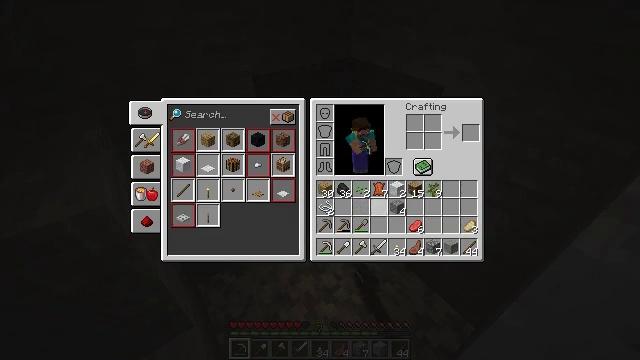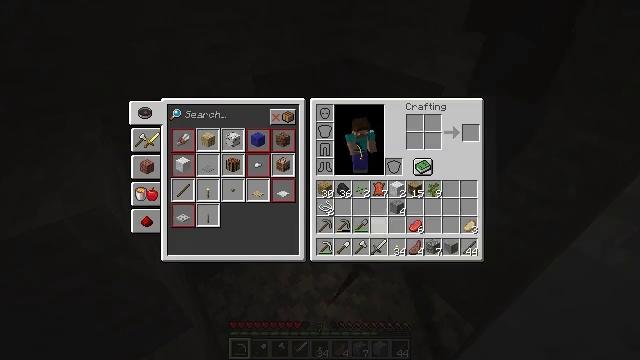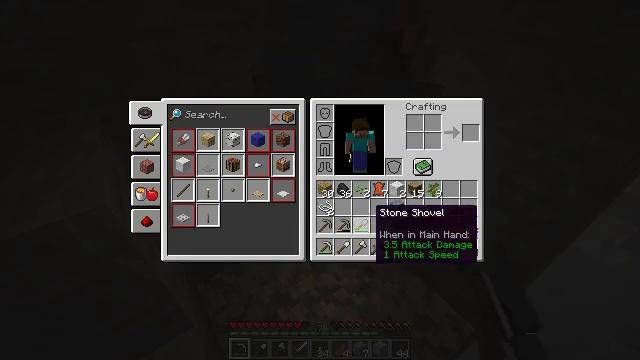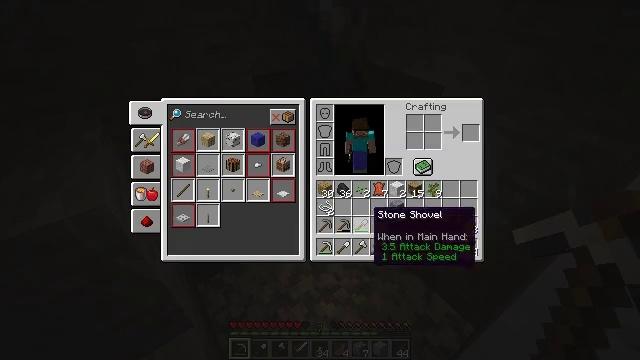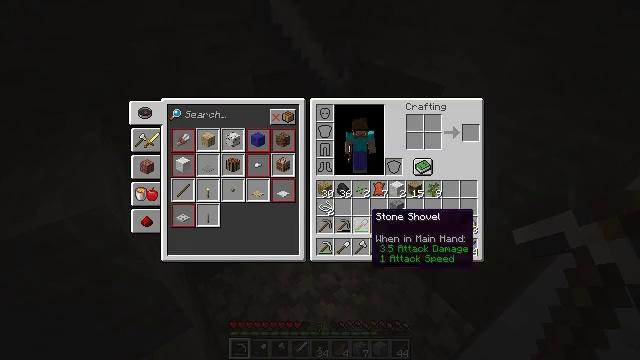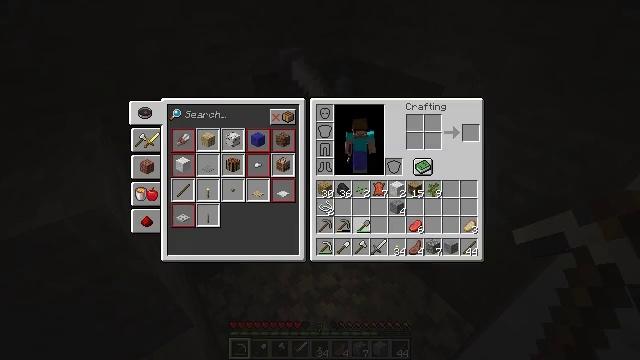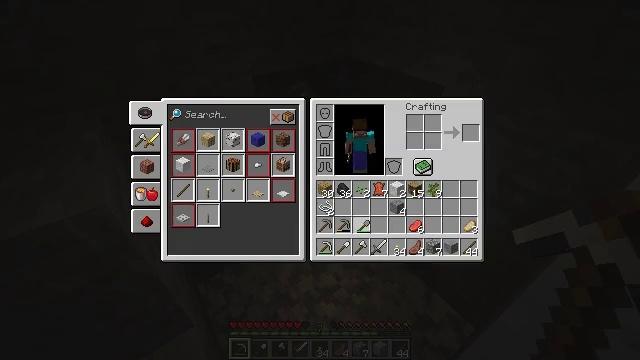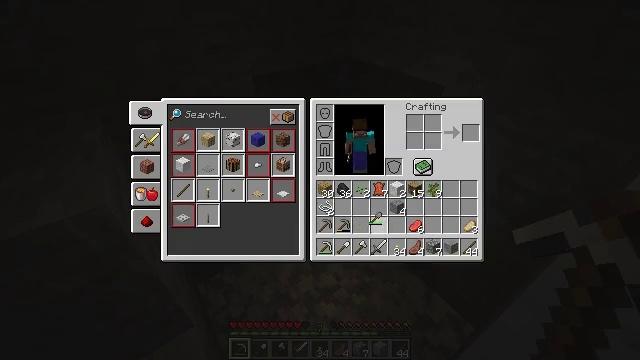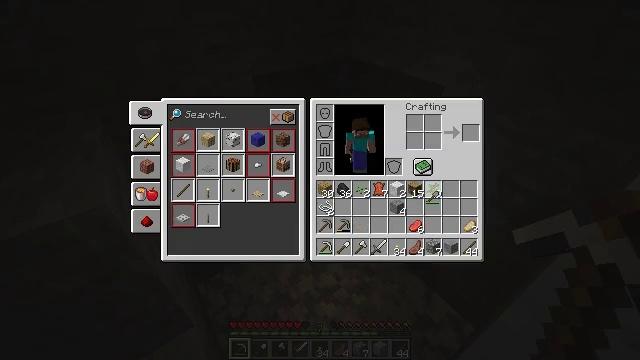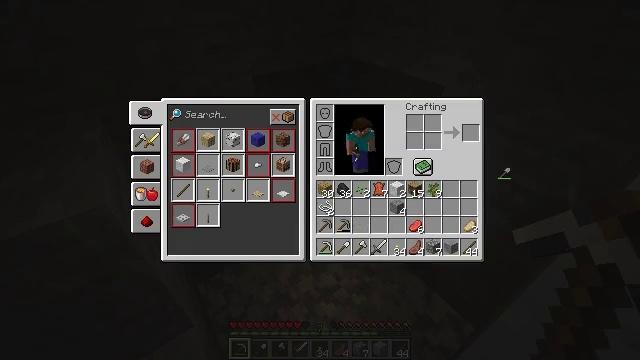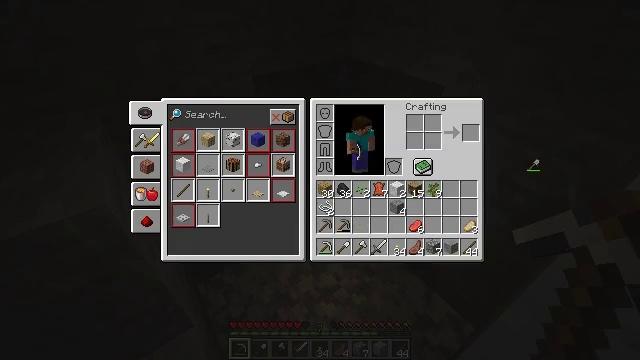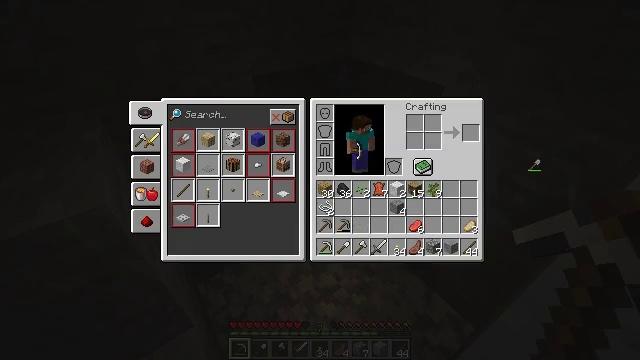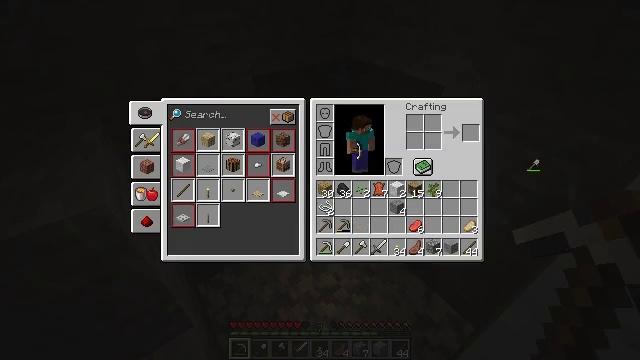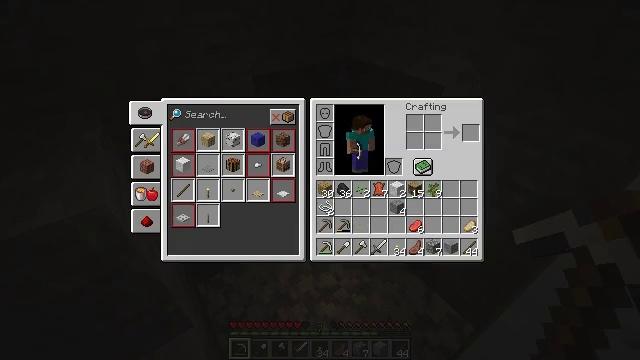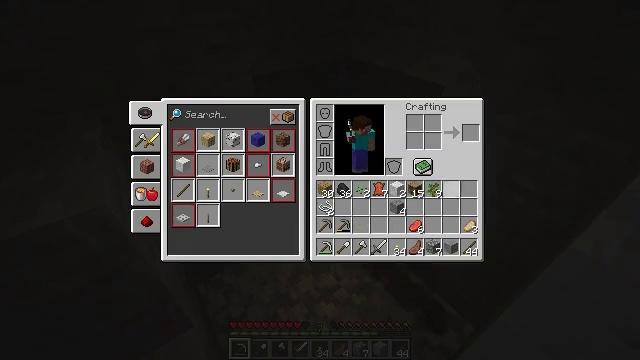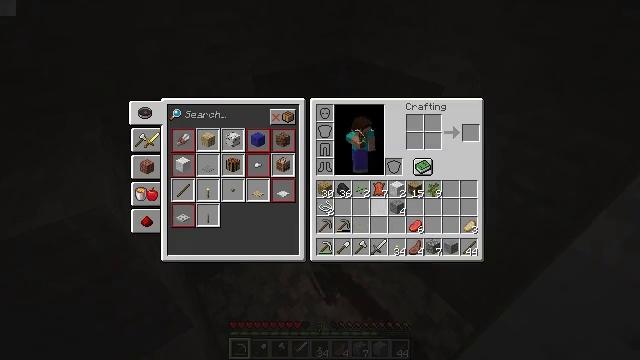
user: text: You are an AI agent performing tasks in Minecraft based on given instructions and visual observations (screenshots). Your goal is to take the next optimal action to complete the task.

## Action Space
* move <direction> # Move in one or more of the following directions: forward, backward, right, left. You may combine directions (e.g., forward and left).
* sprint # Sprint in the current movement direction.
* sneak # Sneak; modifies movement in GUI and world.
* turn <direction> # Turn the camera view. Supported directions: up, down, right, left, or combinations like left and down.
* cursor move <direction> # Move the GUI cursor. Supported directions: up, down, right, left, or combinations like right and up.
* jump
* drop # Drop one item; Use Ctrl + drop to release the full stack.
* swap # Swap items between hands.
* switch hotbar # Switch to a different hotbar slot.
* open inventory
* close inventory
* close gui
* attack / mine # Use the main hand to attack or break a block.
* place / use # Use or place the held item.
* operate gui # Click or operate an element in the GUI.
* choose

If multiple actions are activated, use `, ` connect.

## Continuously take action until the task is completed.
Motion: motion action
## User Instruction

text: Drop a stone shovel.
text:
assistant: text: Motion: open gui
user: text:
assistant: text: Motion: no_op
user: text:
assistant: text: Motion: no_op
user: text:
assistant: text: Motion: no_op
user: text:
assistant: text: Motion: operate gui
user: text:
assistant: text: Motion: operate gui
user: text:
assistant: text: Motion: cursor move right and up, operate gui
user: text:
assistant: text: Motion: cursor move right and up
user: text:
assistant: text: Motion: cursor move right and up
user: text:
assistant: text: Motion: cursor move right and up, operate gui
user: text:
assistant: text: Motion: operate gui
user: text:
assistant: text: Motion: operate gui
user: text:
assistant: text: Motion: cursor move left
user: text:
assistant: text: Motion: cursor move left and down
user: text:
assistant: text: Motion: cursor move left and down
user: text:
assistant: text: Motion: cursor move left and down
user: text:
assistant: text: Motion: no_op
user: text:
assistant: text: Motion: no_op